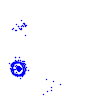
Particle: electron